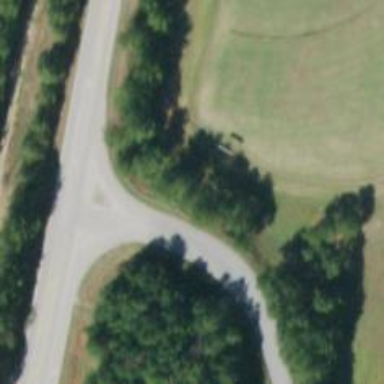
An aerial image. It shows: Unclassified road.